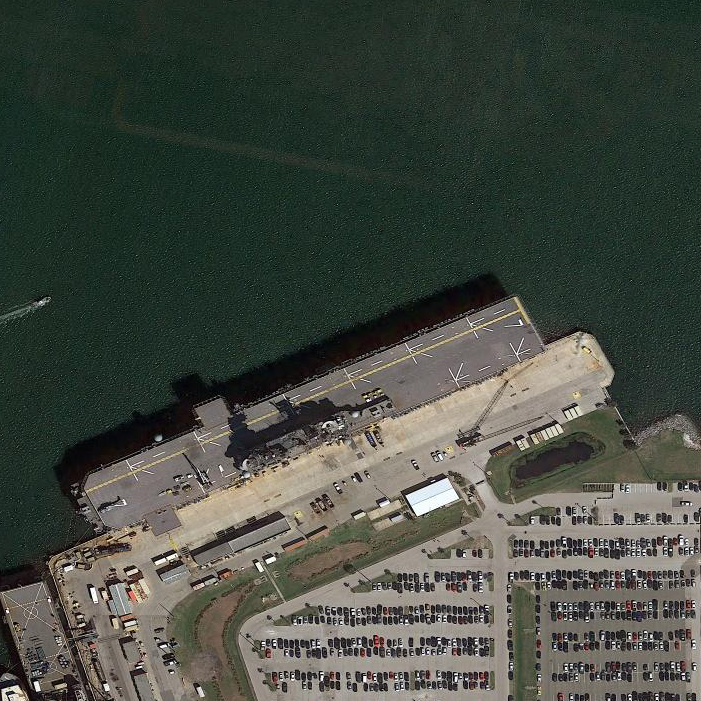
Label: Wasp-class_assault_ship